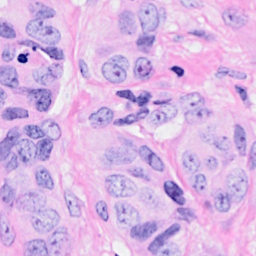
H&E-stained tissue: Breast